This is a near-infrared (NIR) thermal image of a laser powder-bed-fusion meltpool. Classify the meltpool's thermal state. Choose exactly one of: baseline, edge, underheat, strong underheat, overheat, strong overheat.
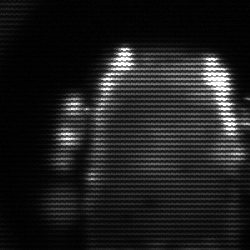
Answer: baseline